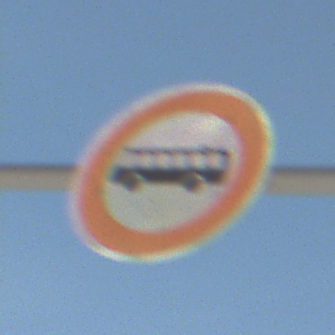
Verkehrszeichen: VerbotKraftomnibusse
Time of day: MorningAfternoon
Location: Outdoor (Suburban)
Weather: PartlyCloudy
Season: NotSpecified
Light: Natural